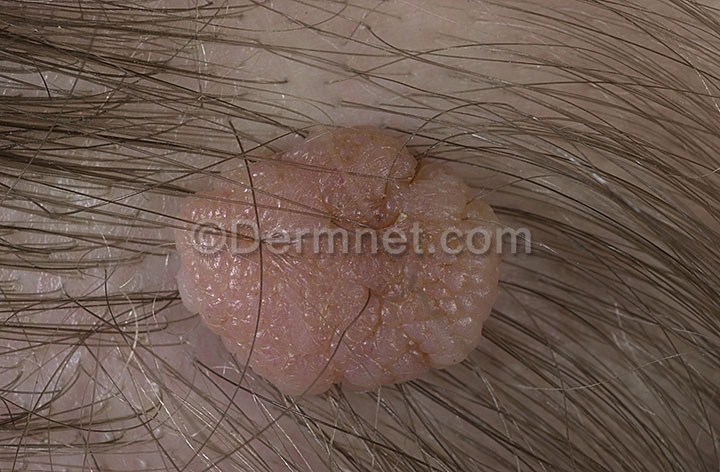
Disease: Melanoma Skin Cancer Nevi and Moles